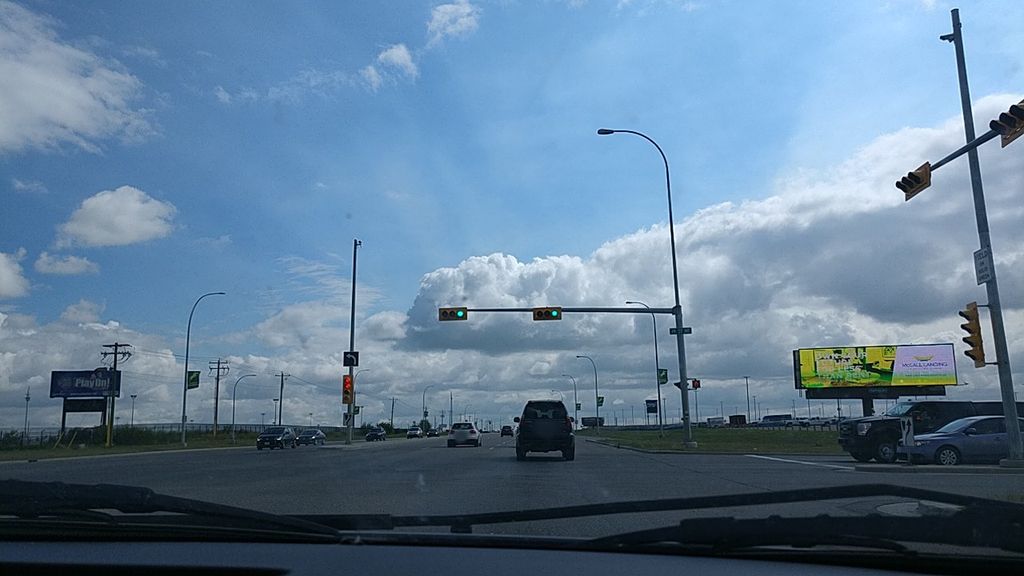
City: calgary